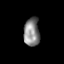
Tissue: skin
Cell type: Epithelial cells
Senescence score: 0.2754
Nuclear area (px): 439
Mean DAPI intensity: 134.351